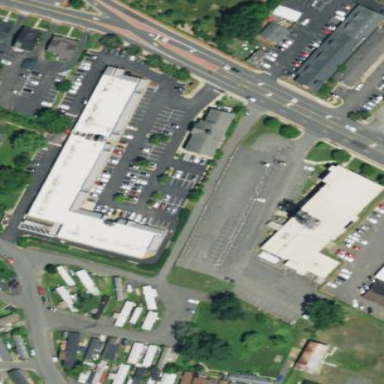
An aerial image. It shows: Retail building.